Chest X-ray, AP view. Patient: 54 years old, sex F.
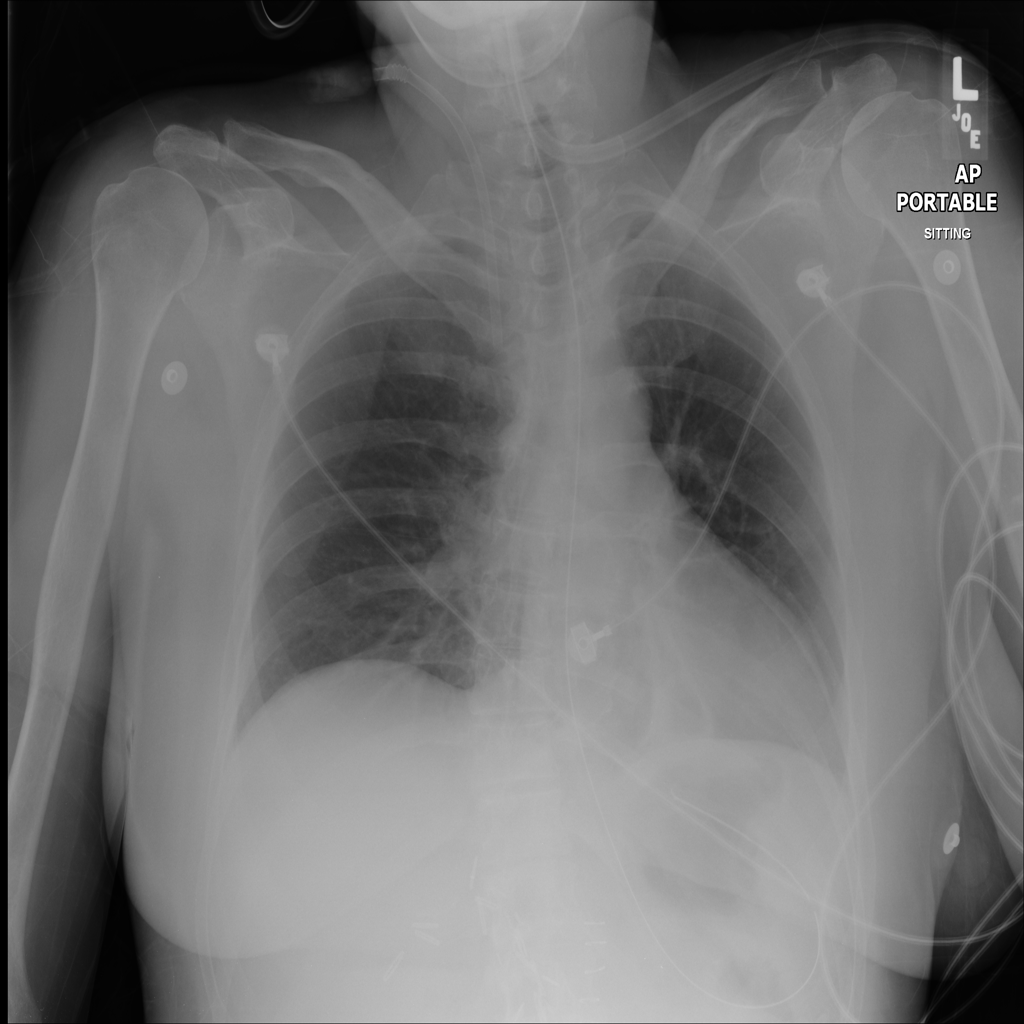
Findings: Atelectasis